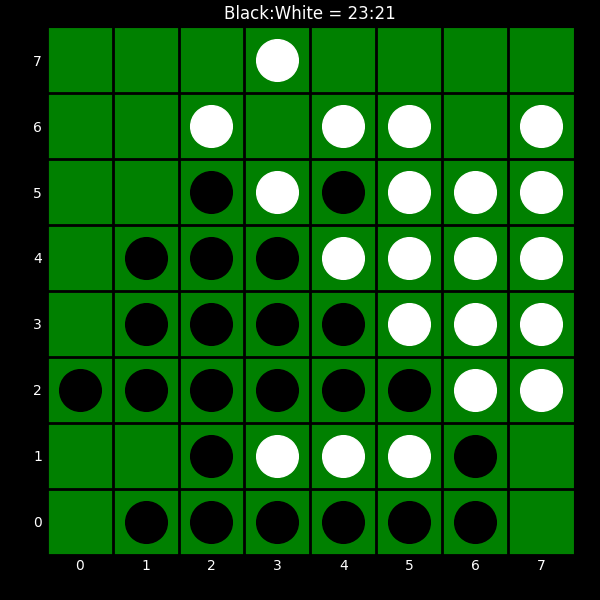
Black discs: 23
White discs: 21